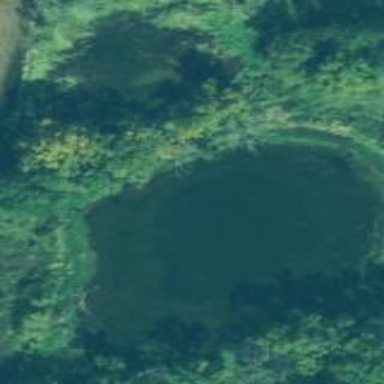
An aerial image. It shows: Pond surrounded by natural water.